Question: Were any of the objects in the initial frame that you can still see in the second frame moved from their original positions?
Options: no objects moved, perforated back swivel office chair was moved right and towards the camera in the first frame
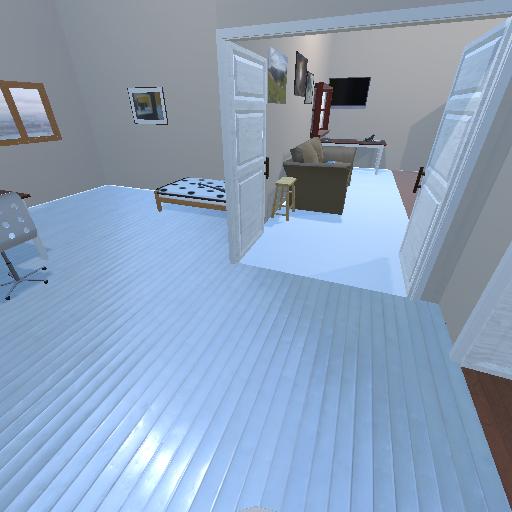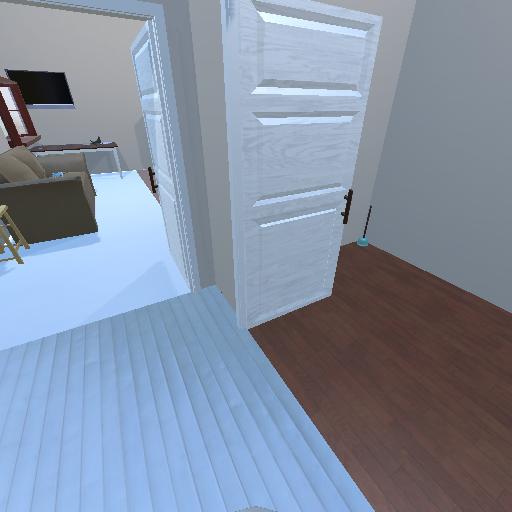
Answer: no objects moved